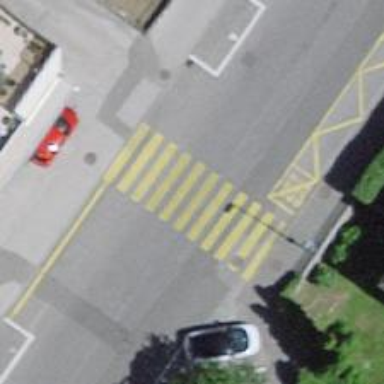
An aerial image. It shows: Uncontrolled zebra crossing with zebra markings.